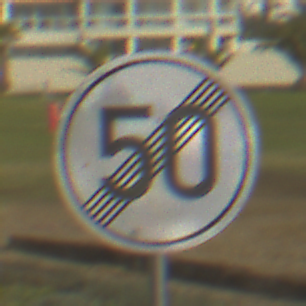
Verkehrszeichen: EndeGeschwindigkeit50
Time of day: MorningAfternoon
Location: Outdoor (Suburban)
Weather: PartlyCloudy
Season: NotSpecified
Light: Natural